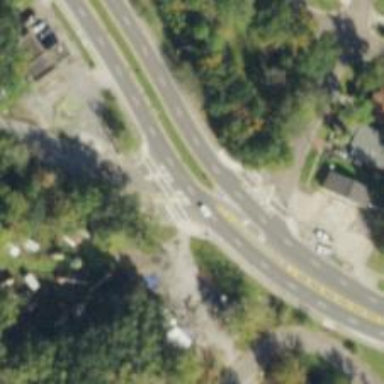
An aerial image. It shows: Unclassified road.